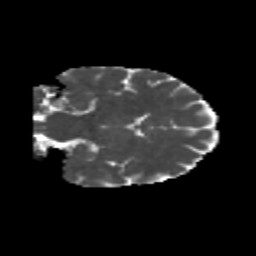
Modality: MD
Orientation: coronal
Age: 27
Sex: female
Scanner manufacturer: siemens
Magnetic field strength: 3 T
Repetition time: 1.8 s
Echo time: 0.07 s